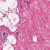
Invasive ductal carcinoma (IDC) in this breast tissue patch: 0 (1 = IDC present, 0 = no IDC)